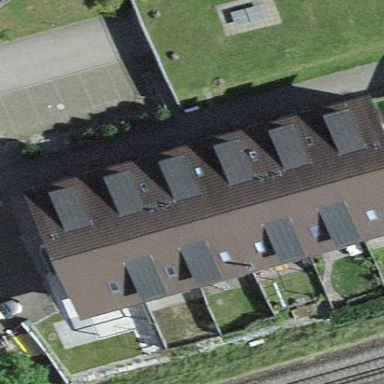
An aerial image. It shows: Residential building with gabled roof.